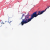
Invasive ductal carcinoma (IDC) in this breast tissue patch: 0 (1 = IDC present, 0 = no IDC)